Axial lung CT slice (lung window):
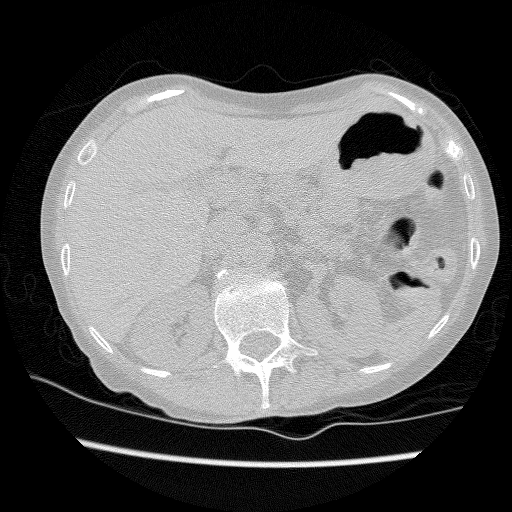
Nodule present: no